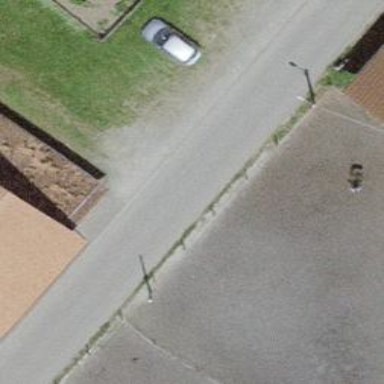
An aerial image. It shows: Smooth asphalt road in residential area.